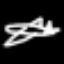
Label: airplane